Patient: sex F, age 19
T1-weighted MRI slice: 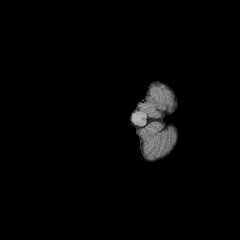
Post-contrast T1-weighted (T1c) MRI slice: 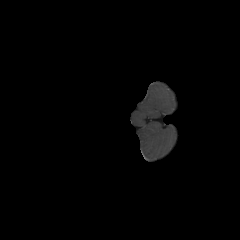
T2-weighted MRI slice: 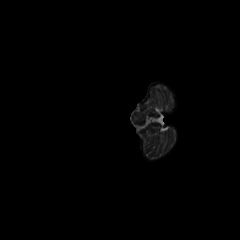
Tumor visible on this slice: no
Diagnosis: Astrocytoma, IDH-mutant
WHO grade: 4